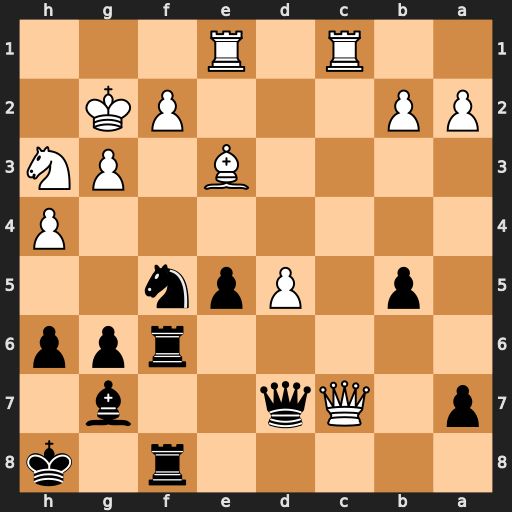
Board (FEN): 5r1k/p1Qq2b1/5rpp/1p1Ppn2/7P/4B1PN/PP3PK1/2R1R3
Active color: b
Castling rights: -
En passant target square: -
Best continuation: Nxh4+ gxh4 Qg4+